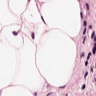
Metastatic tissue present: no